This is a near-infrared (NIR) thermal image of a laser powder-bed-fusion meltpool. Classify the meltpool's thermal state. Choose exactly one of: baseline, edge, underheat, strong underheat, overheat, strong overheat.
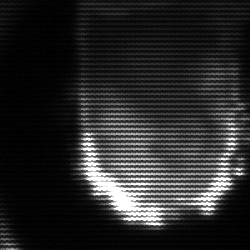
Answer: baseline